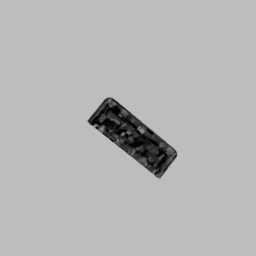
Label: furniture